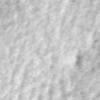
Label: no_change